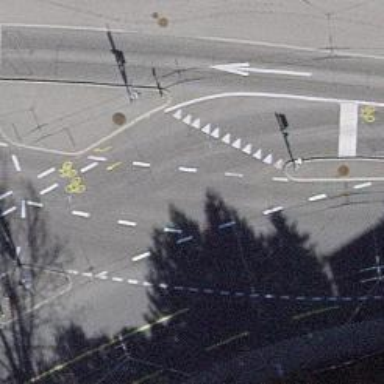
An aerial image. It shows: Secondary road with asphalt surface. It has trolley wires for electric trolleys.